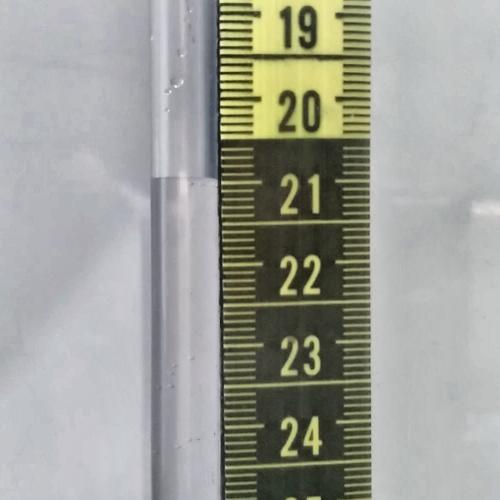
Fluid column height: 21.0 cm